Question: How can I get the text margins for a QLineEdit?
Note the red lines in the screenshot, that's the margins I'm interested in:

I tried 'qDebug() << ui->lineEdit->textMargins();' for the edit box from the screenshot, but it printed 'QMargins(0, 0, 0, 0)', even though the edit box does have margins.
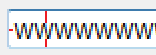
Answer: Check <URL>. As you can see lots of stuff have effect on it.
Besides 'textMargins' there are stuff which can have impact on values which you are looking for.
1. used style (see line 1942)
2. and font properties - see QFontMetrics::ascent and QFontMetrics::descent
The style value is most important and you have to find way to get this value (probably subclass is needed).